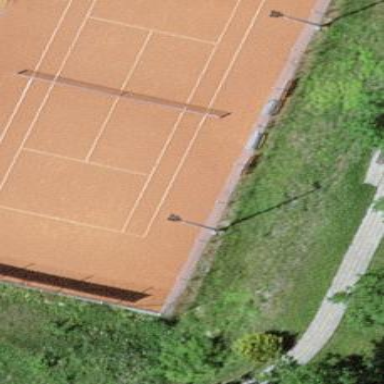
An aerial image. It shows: Tennis court in leisure pitch.